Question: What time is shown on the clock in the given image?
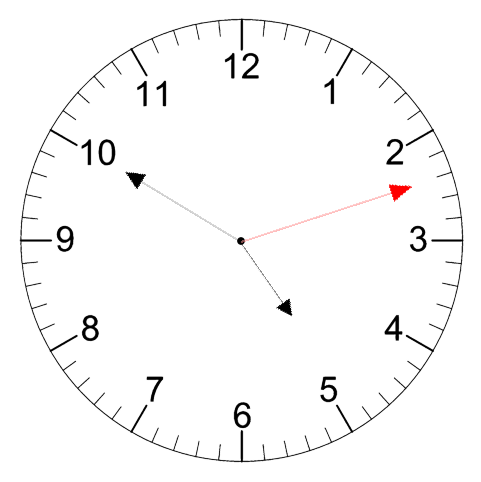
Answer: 04:50:12